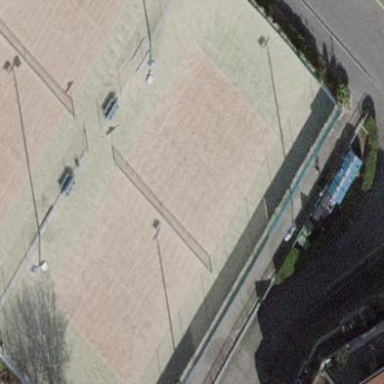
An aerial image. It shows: Tennis court in leisure pitch.